Brain MRI, t2w sequence, axial 2D slice.
Patient: age 43, sex M, weight 95 kg, height 1.95 m
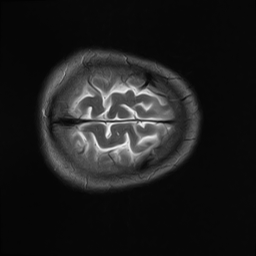